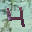
Label: 4